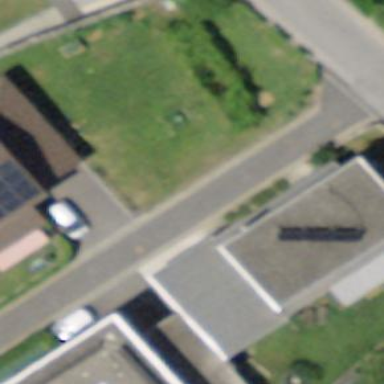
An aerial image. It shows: House with flat roof.